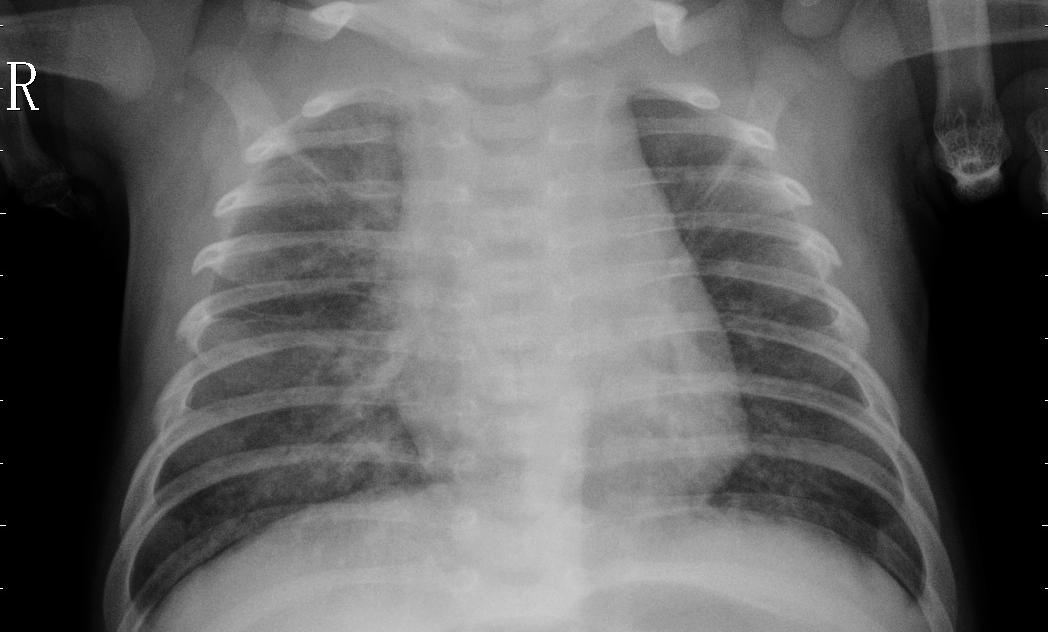
Diagnosis: PNEUMONIA